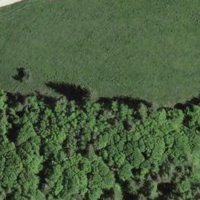
EUNIS habitat code: 41
Species observed at this site:
Succisa pratensis
Heracleum sphondylium